Interaction volume radius: 5 \u00c5
Interaction volume height: 35 \u00c5
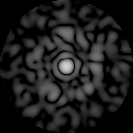
Disorder parameter: 0.859